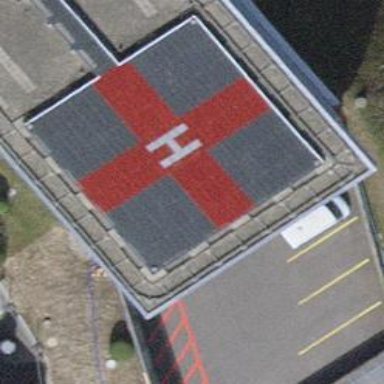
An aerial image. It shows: Image of helipad at airport.